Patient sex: M
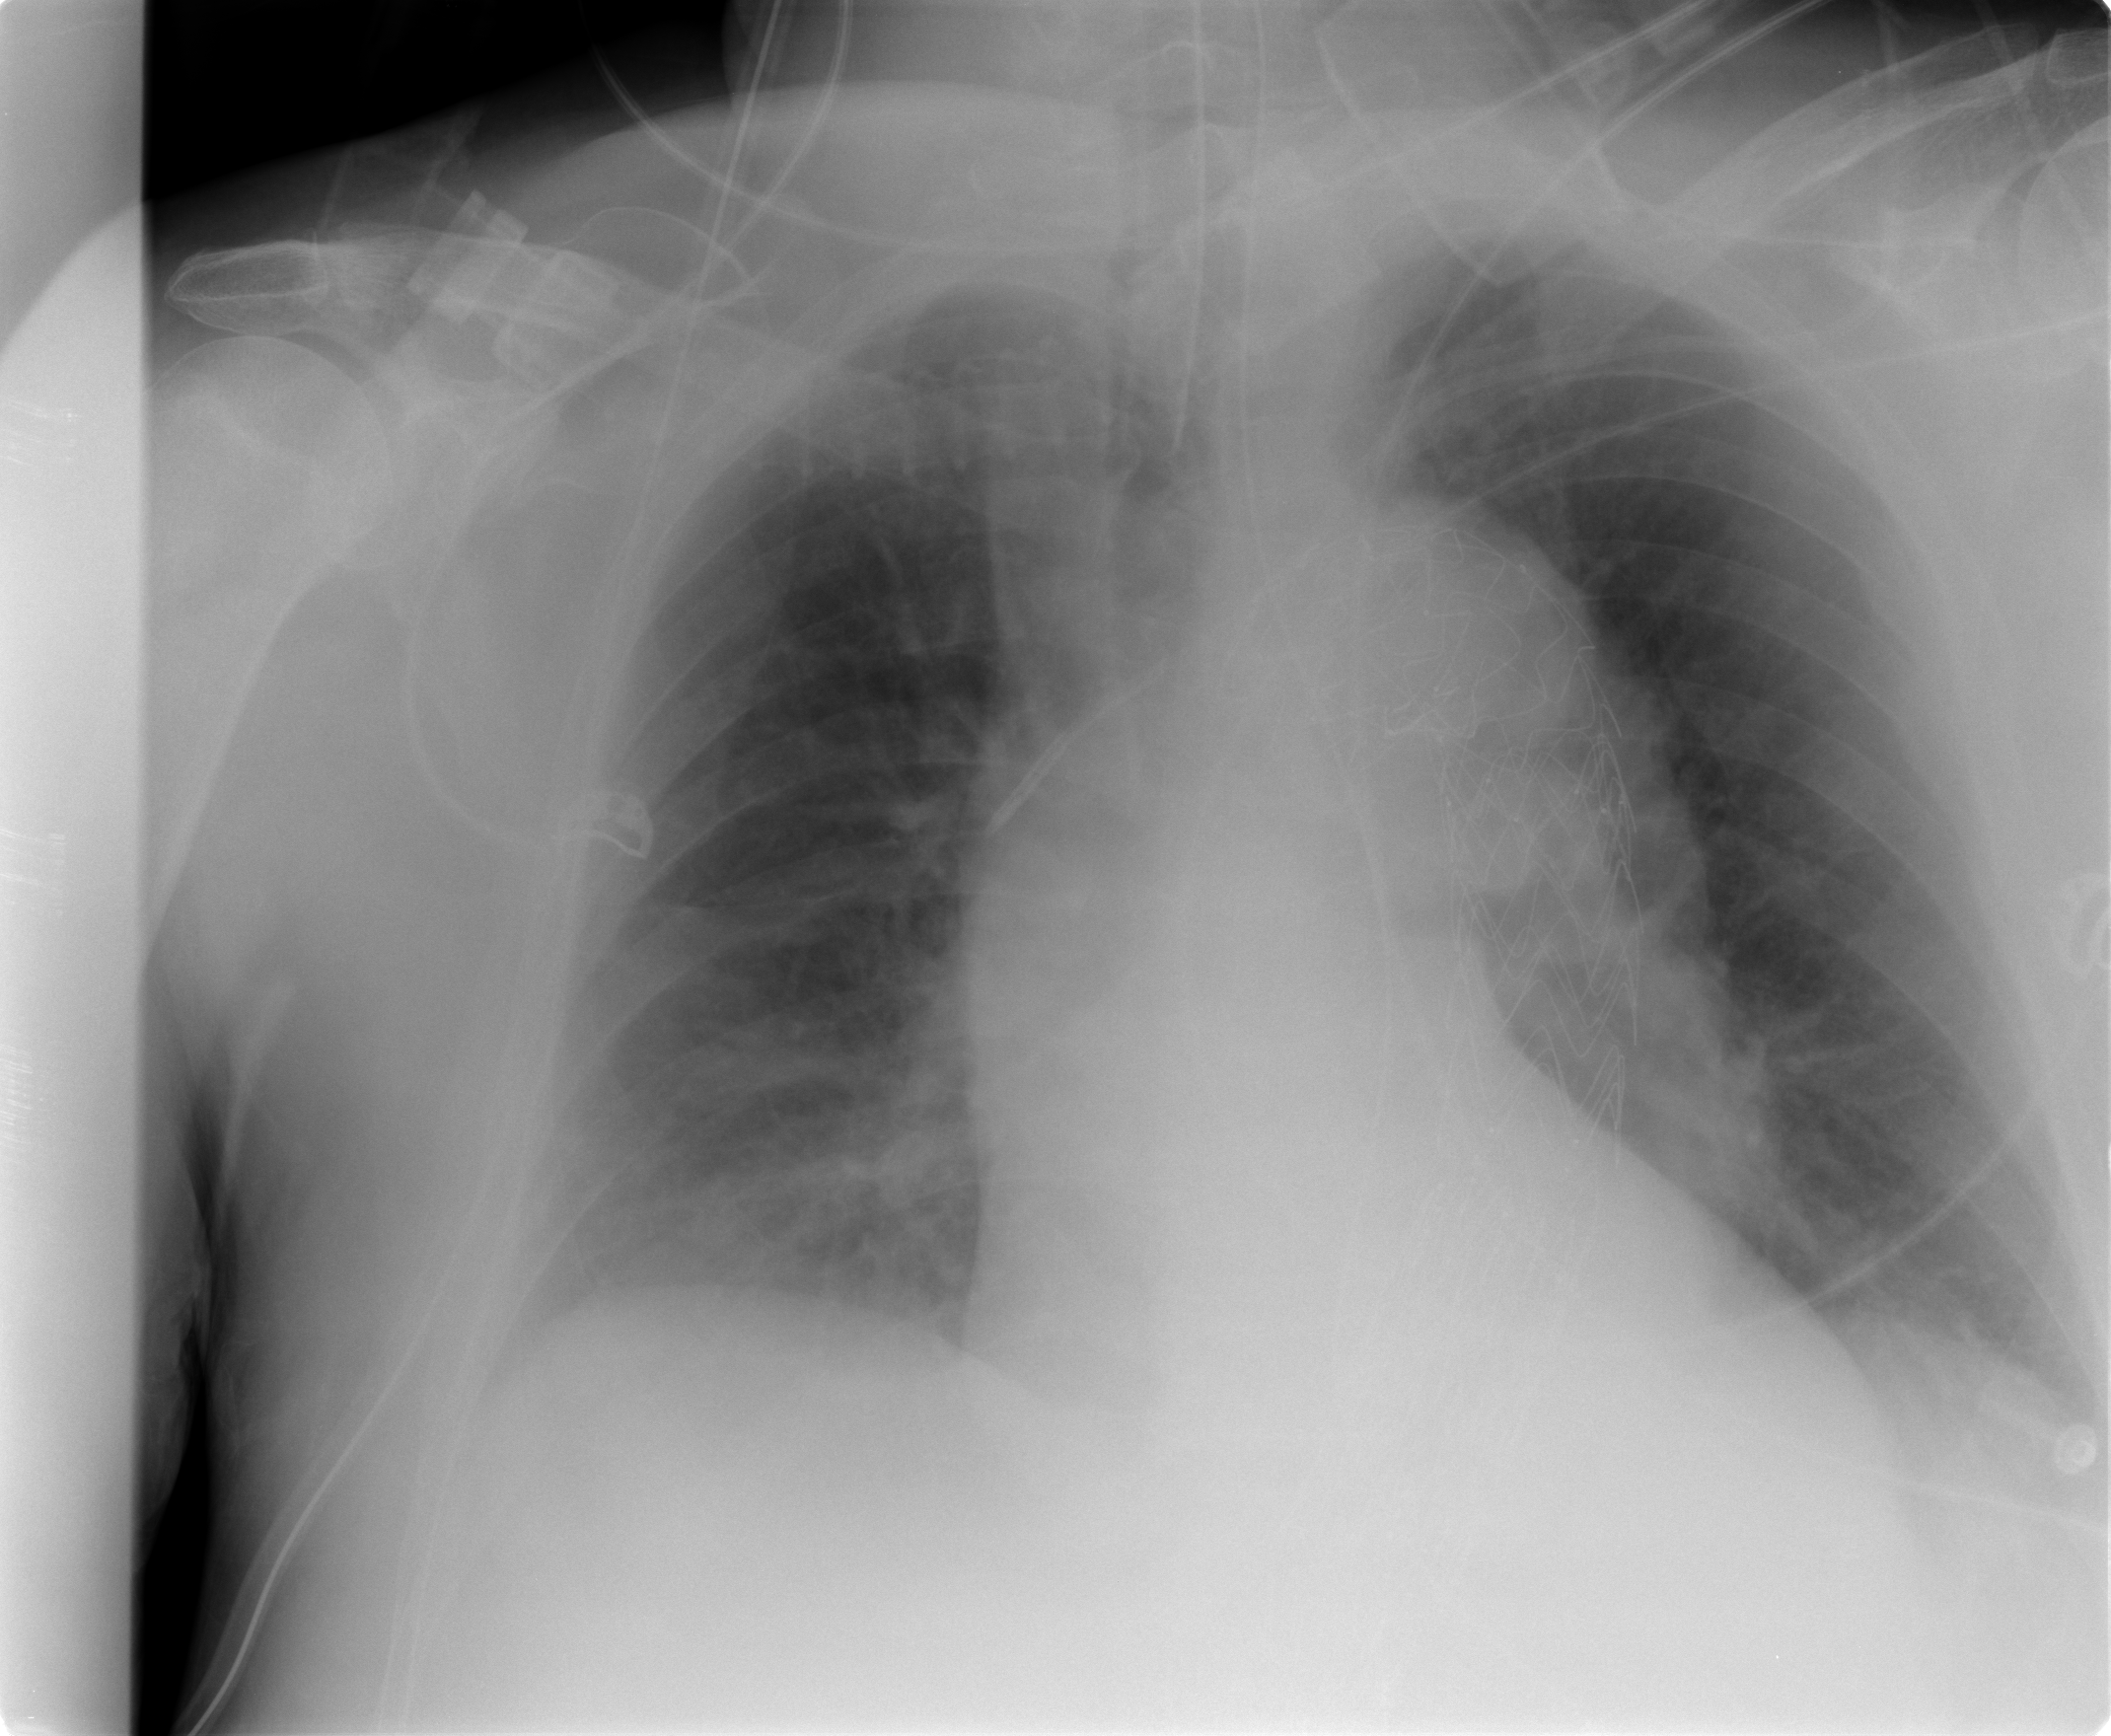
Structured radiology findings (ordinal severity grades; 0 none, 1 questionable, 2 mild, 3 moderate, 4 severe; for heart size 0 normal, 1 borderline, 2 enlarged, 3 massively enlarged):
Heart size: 0
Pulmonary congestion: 0
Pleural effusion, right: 0
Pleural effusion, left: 0
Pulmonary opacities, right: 0
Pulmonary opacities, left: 0
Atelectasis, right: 2
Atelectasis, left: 2